Question: I would like to know if there is any R package that allows for "pretty" printing of matrices/dataframes to pdf: by "pretty", I mean being able to print a matrix with brackets to a pdf:

Thank you!
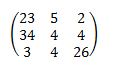
Answer: This is a hand-rolled solution that outputs a matrix to an 'array' environment in a standalone LaTeX file; you may be able to customize 'Hmisc::latex' for better results.
'''
m <- matrix(c(23,5,2,34,4,4,3,4,26),
byrow=TRUE,ncol=3)
unlink("outfile.tex") ## danger
ff <- file("outfile.tex",open="a")
writeLines(c("\documentclass{article}",
"\begin{document}",
"$$",
"\left(",
"\begin{array}{ccc}"),
con=ff)
write.table(m,sep=" & ", eol="\\", row.names=FALSE,
col.names=FALSE,append=TRUE,
file=ff)
writeLines(c("\end{array}",
"\right)",
"$$",
"\end{document}"),
con=ff)
close(ff)
'''
With a little bit of extra work this could be generalized to a function that recognized the number of columns in the matrix, took an output file name as an argument, etc. -- but it might be reinventing part of 'Hmisc::latex()'.